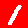
Digit: 1